Chest X-ray:
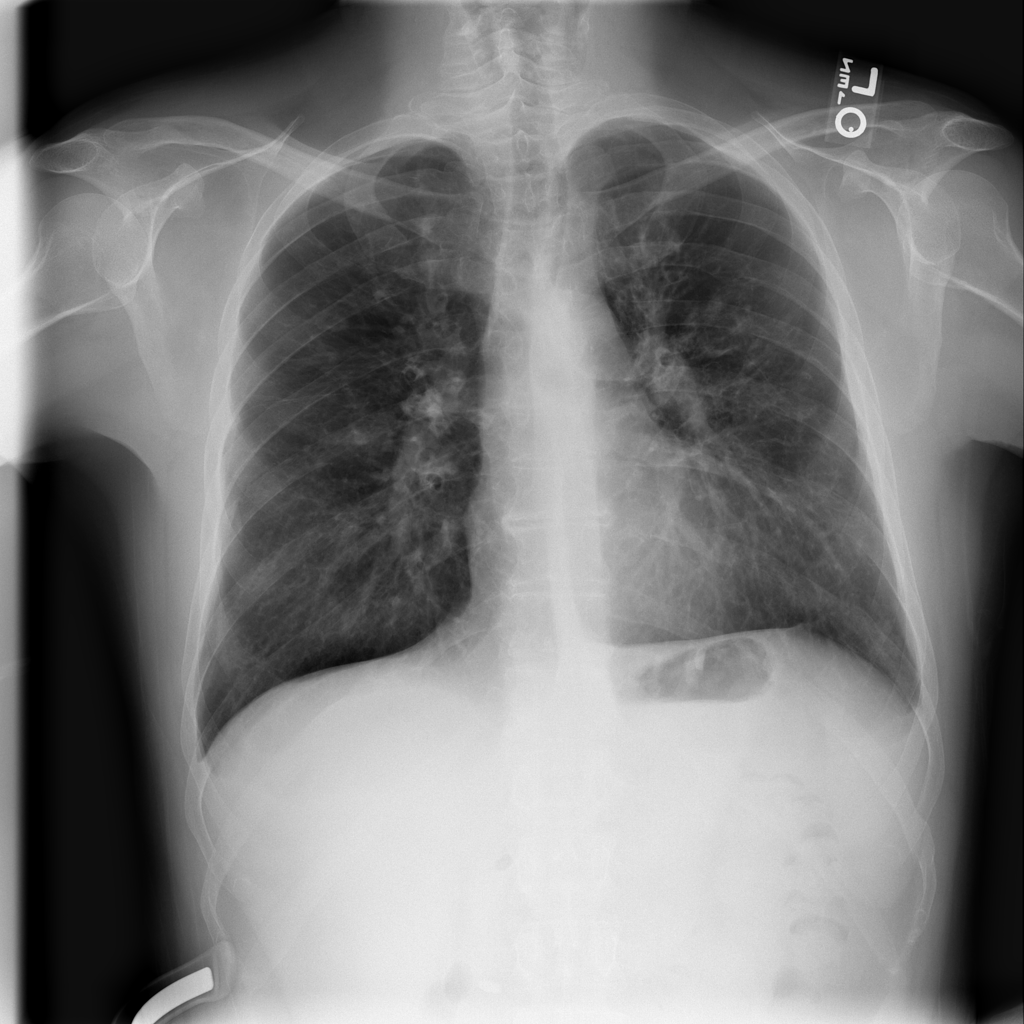
Findings: Fibrosis
No abnormal finding: no